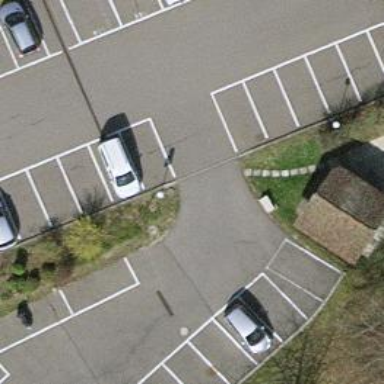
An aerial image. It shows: Road serving as parking aisle.